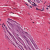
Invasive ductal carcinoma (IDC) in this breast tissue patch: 0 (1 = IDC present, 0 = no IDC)